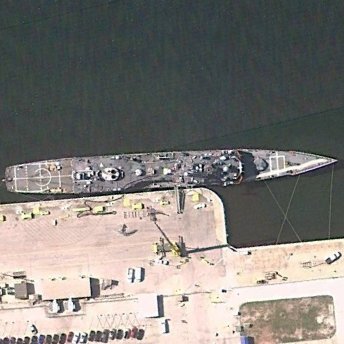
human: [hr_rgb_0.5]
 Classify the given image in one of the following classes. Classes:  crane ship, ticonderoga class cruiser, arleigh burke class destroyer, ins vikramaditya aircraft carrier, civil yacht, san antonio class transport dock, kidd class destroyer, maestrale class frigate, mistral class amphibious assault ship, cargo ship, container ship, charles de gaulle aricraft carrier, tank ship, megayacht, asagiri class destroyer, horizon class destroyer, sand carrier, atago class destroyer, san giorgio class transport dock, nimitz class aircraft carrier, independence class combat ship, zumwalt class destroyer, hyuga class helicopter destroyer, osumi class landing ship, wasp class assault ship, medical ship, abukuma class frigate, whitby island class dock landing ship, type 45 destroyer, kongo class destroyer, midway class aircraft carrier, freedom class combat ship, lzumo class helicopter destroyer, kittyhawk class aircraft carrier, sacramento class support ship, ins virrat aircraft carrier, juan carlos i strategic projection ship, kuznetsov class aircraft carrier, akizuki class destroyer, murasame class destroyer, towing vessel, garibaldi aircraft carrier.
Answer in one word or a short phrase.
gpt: Ticonderoga class cruiser